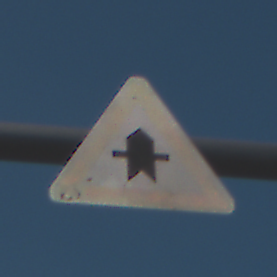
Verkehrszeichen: Vorfahrt
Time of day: Midday
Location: Outdoor (Urban)
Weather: Clear
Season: NotSpecified
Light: Natural